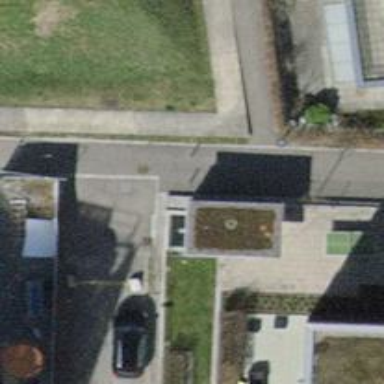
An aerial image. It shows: Bollard.